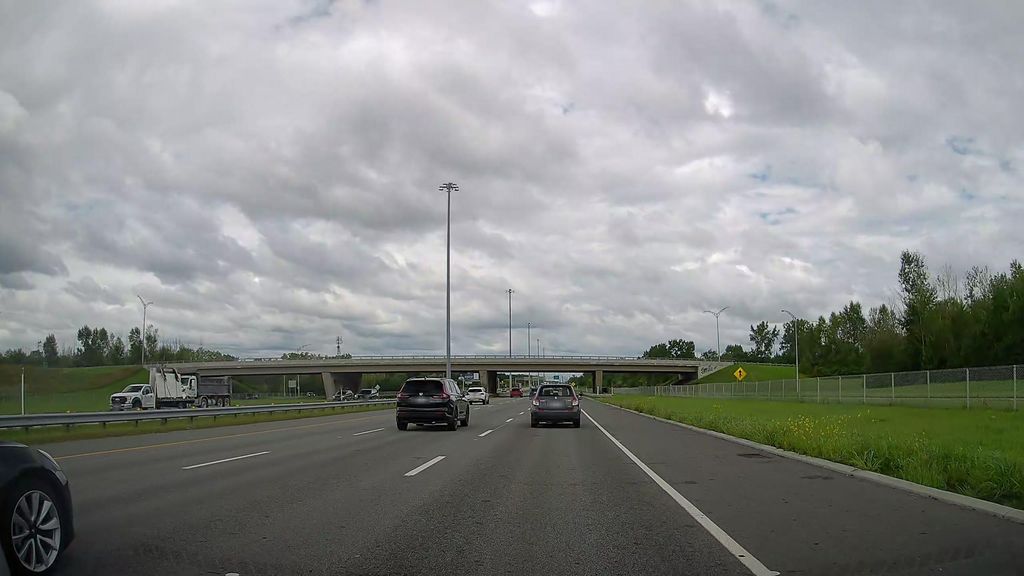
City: montreal